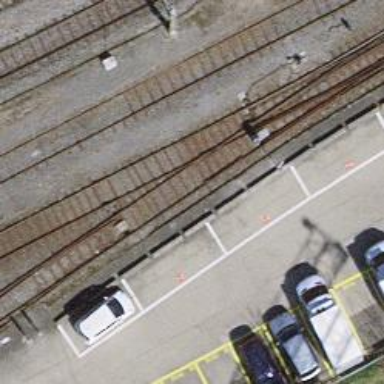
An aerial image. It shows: Railway switch.